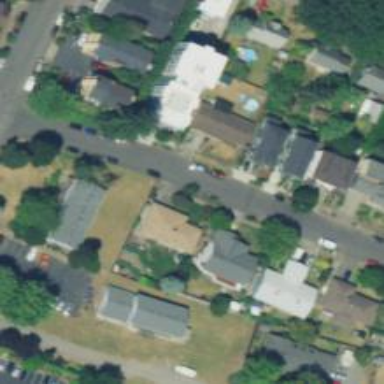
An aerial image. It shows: Residential road with sidewalk on the left side.